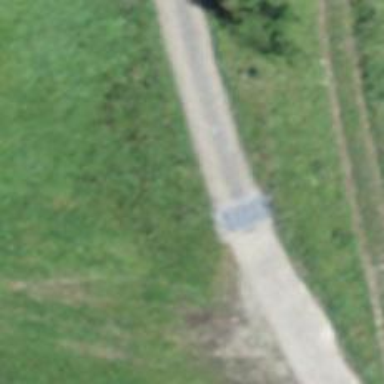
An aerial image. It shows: Cattle grid barrier.